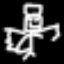
Label: angel